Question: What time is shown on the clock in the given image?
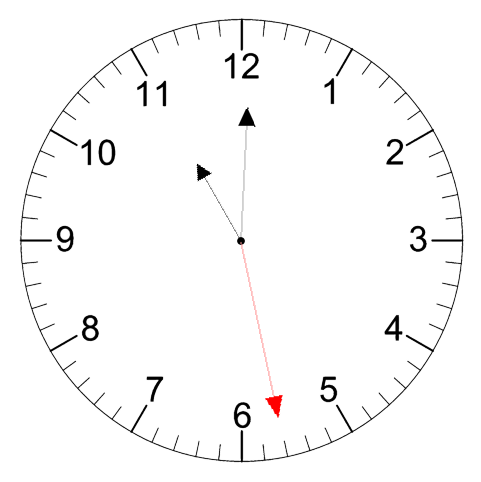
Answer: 11:00:28